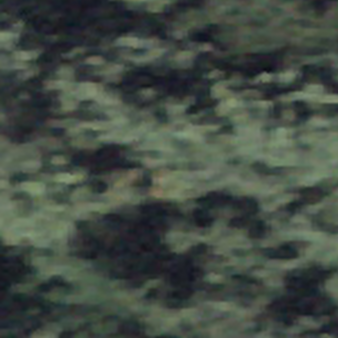
Label: other